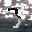
Label: 3